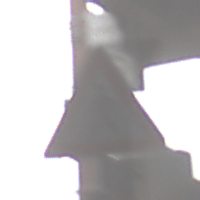
Verkehrszeichen: FussgaengerRechts
Umgebung: Roofed, Special
Tageszeit: Midday
Wetter: Overcast
Licht: Natural
Jahreszeit: NotSpecified
Kontrast: MediumContrast